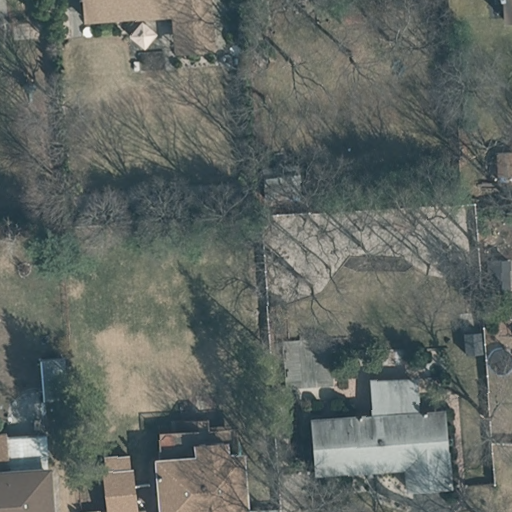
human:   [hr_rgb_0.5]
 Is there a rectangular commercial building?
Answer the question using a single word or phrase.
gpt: no

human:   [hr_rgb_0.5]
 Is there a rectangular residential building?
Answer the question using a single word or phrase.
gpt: yes

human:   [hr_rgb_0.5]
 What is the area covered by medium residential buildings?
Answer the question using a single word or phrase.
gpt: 1196m2

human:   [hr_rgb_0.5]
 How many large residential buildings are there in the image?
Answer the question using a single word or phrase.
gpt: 0

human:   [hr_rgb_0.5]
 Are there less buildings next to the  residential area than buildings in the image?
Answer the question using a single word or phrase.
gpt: no

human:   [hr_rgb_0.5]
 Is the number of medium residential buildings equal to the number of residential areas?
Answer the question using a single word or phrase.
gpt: no

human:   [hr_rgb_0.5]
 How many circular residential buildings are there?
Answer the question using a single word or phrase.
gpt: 0

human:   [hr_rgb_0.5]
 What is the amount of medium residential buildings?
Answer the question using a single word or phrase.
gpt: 4

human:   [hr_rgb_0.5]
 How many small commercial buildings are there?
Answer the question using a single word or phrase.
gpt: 0

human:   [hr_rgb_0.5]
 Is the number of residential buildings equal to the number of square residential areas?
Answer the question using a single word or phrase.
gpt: no

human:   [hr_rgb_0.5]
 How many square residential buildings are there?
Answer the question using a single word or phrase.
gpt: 0

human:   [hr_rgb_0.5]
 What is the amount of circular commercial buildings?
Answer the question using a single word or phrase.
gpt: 0

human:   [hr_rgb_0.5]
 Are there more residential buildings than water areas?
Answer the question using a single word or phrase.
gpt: yes

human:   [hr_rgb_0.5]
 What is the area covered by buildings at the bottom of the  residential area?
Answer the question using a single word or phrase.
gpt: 1297m2

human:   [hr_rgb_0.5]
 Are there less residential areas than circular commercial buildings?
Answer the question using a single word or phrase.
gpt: no

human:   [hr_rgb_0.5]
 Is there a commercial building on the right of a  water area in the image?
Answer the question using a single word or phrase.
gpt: no

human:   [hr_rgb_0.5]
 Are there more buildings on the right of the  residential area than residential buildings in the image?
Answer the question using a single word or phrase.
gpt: yes

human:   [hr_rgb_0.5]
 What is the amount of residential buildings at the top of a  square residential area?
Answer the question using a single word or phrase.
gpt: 0

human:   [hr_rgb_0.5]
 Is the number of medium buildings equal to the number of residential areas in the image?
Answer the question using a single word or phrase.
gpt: no

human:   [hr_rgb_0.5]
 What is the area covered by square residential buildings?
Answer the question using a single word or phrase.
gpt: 0m2

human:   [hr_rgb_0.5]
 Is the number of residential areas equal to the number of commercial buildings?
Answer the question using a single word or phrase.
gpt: no

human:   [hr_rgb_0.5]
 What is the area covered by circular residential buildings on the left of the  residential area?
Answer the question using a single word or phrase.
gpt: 0m2

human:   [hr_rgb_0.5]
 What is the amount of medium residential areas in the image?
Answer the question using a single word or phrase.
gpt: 0

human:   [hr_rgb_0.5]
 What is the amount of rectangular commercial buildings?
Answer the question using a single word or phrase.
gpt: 0

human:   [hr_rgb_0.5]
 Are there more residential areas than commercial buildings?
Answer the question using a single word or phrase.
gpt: yes

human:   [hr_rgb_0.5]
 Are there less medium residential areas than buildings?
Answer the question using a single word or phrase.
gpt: yes

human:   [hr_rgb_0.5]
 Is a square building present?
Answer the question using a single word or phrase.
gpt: no

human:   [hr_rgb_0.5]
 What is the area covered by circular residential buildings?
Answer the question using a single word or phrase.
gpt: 0m2

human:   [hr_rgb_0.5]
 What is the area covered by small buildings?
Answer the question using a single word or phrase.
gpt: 101m2

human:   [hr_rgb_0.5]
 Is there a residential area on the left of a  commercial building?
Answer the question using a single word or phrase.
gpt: no

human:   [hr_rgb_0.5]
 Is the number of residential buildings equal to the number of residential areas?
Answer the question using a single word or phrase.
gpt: no

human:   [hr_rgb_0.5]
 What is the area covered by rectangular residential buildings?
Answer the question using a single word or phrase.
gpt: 331m2

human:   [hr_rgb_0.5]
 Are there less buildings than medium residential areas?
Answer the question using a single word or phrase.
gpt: no

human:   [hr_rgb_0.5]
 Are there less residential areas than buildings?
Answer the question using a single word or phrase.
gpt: yes

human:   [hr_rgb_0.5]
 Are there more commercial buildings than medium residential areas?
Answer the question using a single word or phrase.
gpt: no

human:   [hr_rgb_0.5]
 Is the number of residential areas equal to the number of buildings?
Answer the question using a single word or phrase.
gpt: no